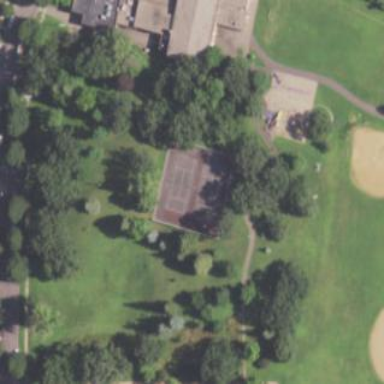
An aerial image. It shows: Lovely park for leisure and relaxation.